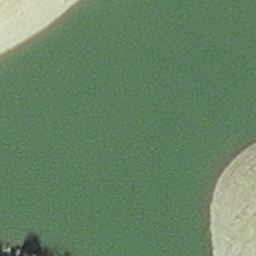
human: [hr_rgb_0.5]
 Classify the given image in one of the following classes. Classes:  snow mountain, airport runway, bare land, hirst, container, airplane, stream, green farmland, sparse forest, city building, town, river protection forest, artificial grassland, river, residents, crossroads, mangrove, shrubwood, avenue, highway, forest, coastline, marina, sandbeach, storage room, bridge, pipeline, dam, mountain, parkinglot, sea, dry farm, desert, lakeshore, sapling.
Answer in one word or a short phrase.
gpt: hirst